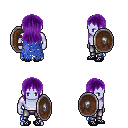
a pixel art fantasy rpg character, male body template, dark elf, purple skin, blue tattered cape, metal pants, purple unkempt hairstyle, ghillies, shield, four views (front, back, left, right), 2x2 character sprite sheet, small pixel art, hard edges, no anti-aliasing